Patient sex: F
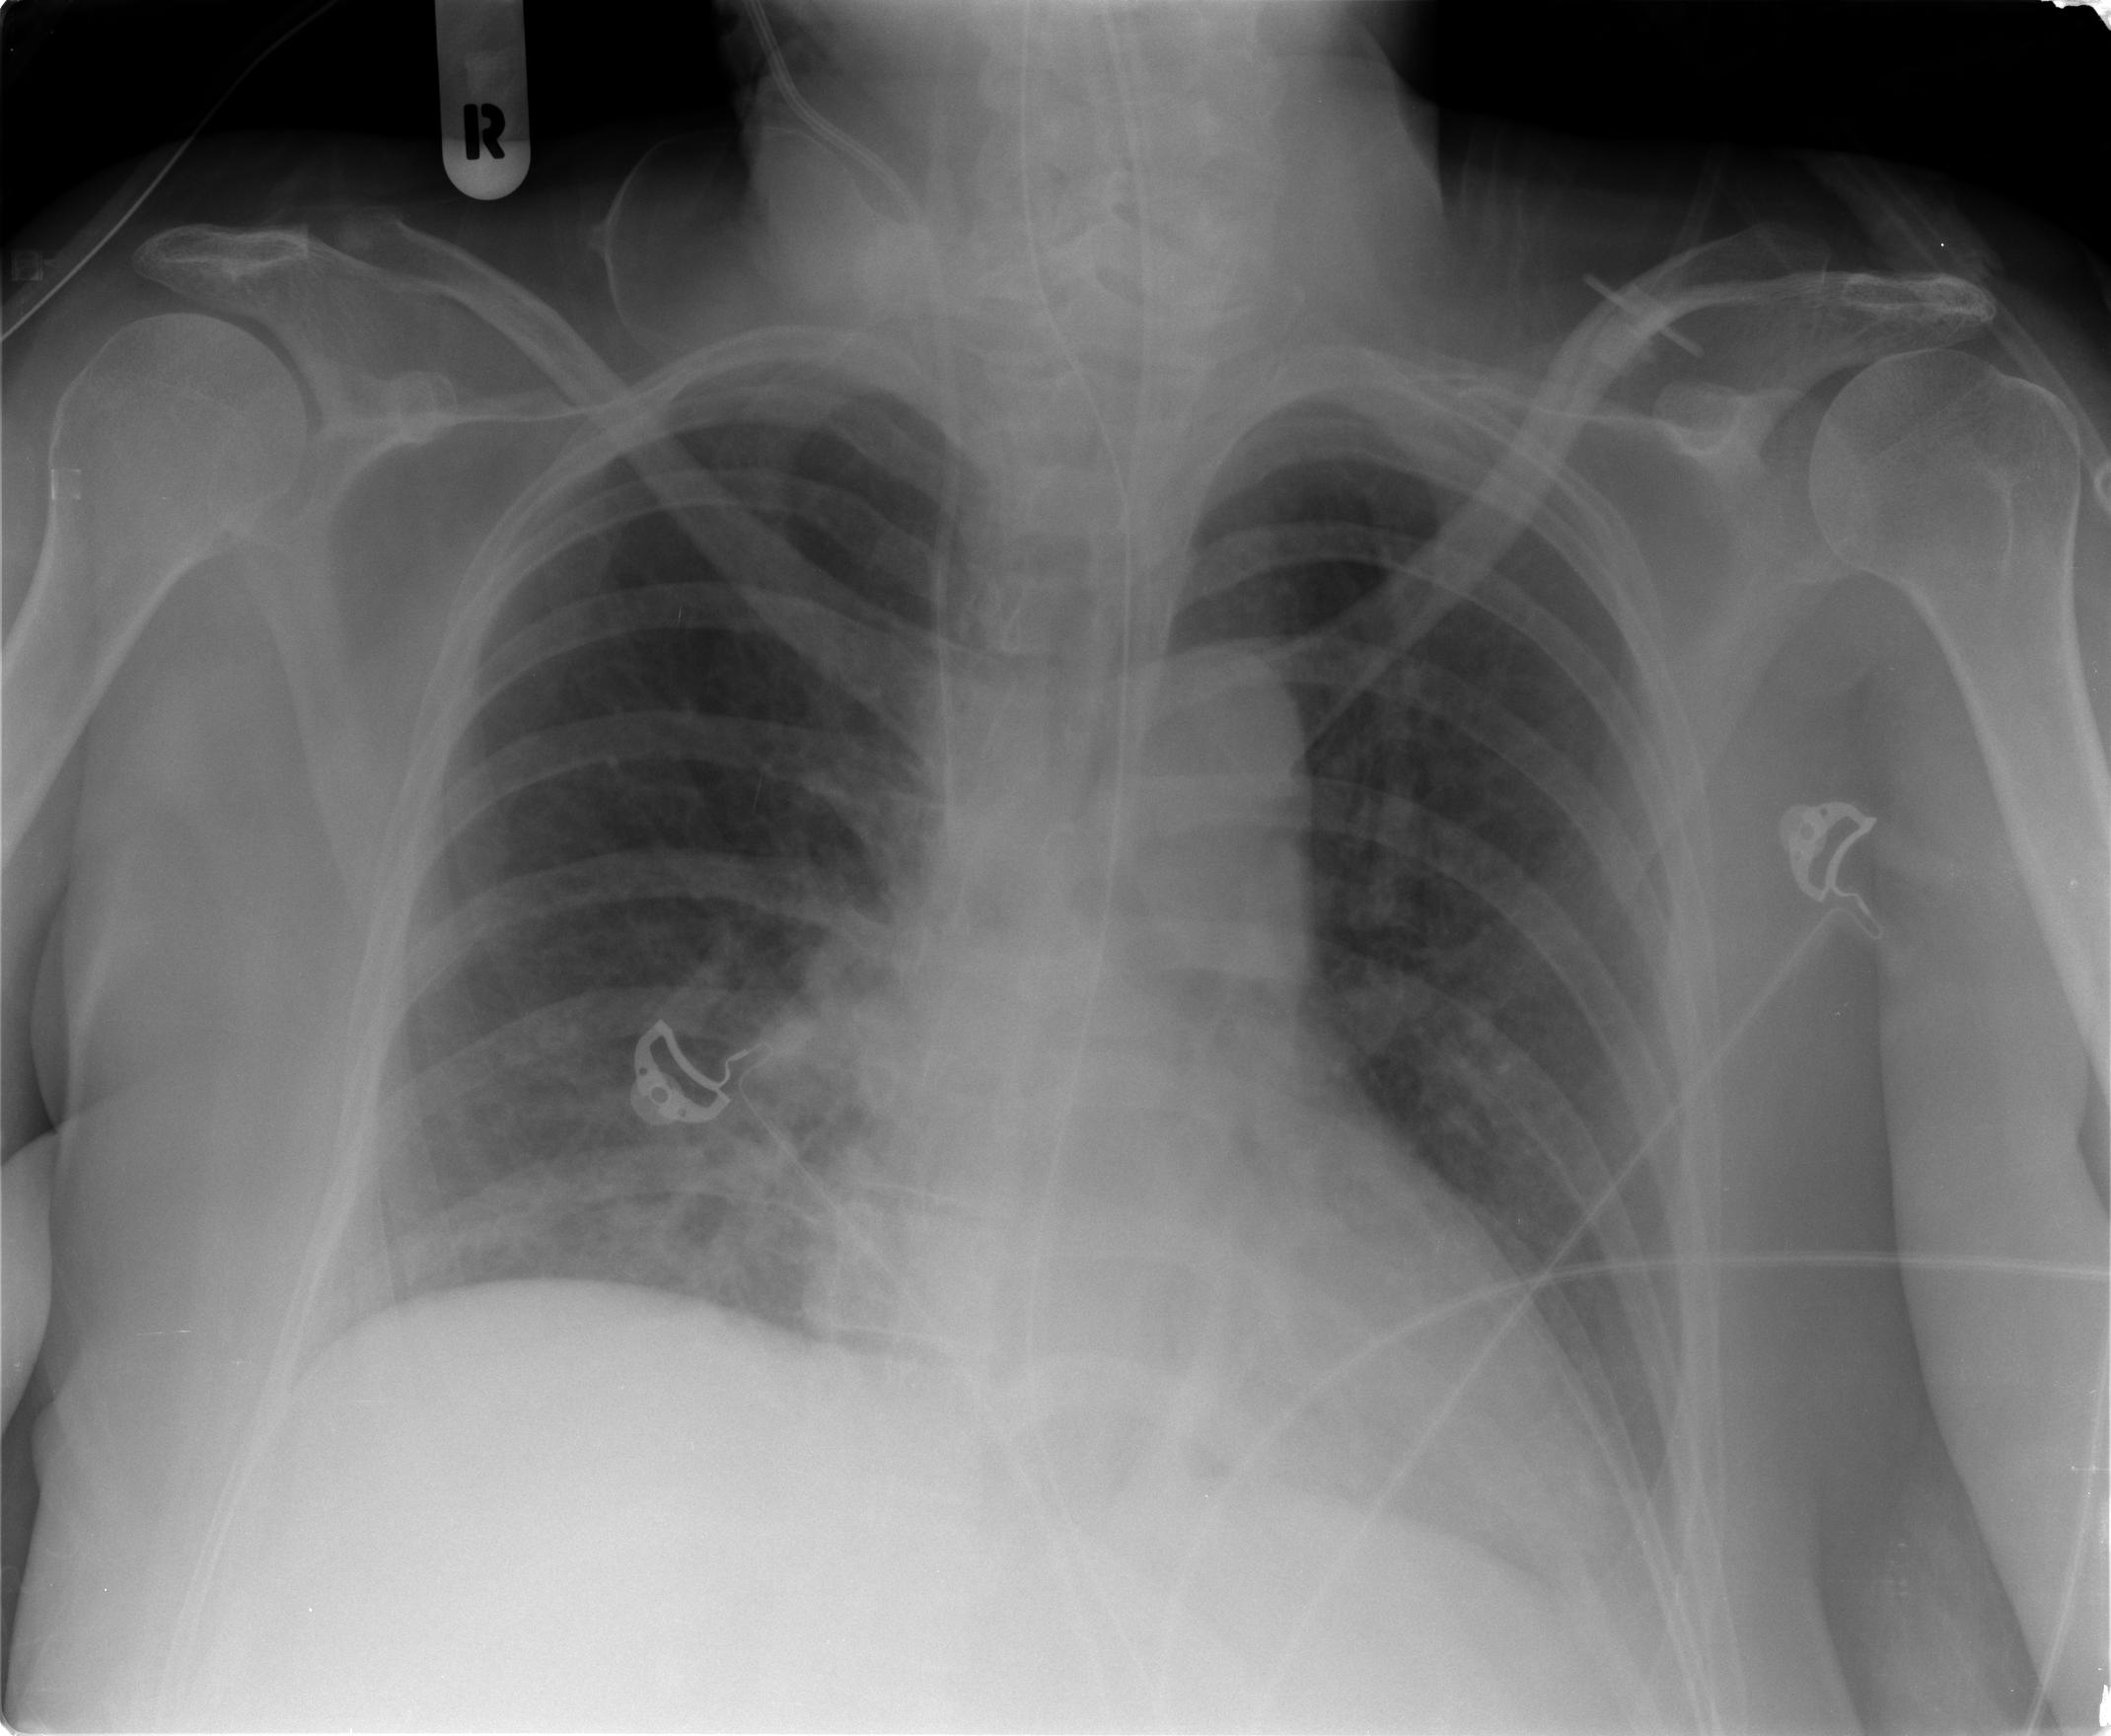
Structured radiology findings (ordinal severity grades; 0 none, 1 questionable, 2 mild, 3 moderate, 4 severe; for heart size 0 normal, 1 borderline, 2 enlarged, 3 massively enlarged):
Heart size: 0
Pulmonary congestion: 0
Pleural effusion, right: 0
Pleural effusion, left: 1
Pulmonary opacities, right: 1
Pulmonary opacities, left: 0
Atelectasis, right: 2
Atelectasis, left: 2